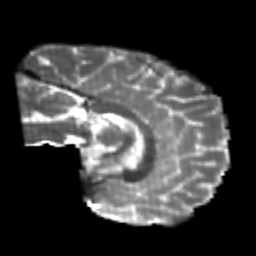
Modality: T2w
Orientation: sagittal
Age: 21
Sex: male
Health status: healthy
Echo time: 0.074 s